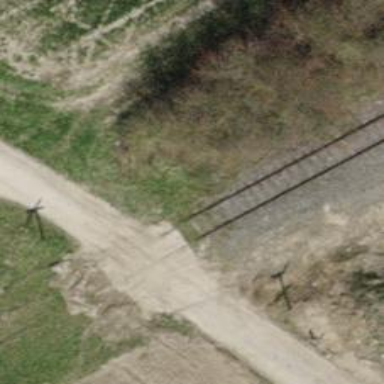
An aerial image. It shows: Level crossing along the railway.